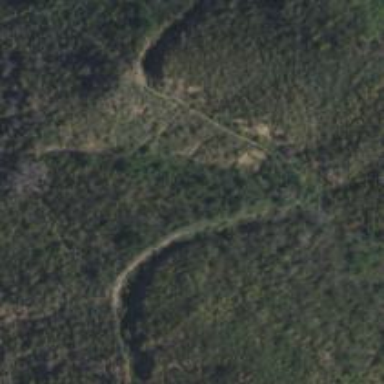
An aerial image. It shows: Path with grade 3 track type.